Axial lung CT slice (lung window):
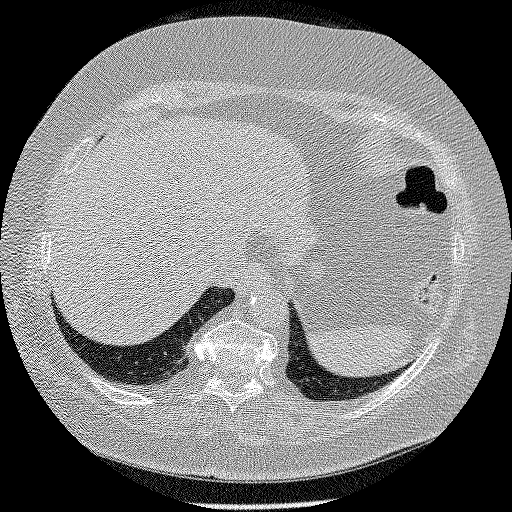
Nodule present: no